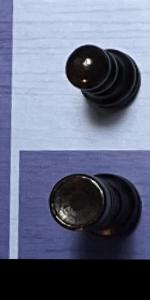
Label: Rook_Black